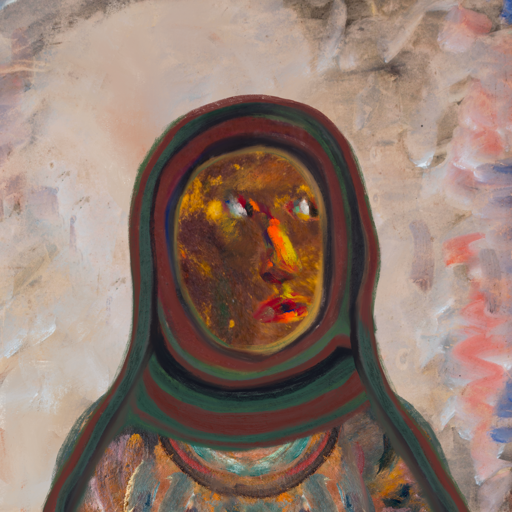
Background: Roy_Bahadur, Head And Neck Side: Comrade, Face Side: An_Impression, Bust: Boggyland, Hair Side: Blank, Head Accessory: After_Raid_Scarf, Second Necklace: Blank, Necklace: Blank, Baby: Blank